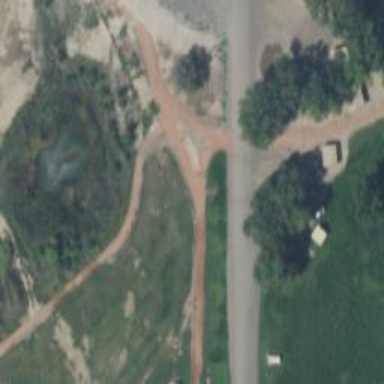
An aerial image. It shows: Asphalt footway with unmarked crossing.